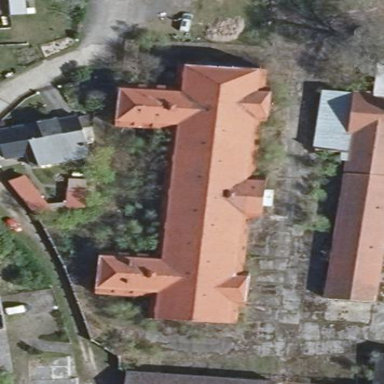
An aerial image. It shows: Building with identifiable parts.